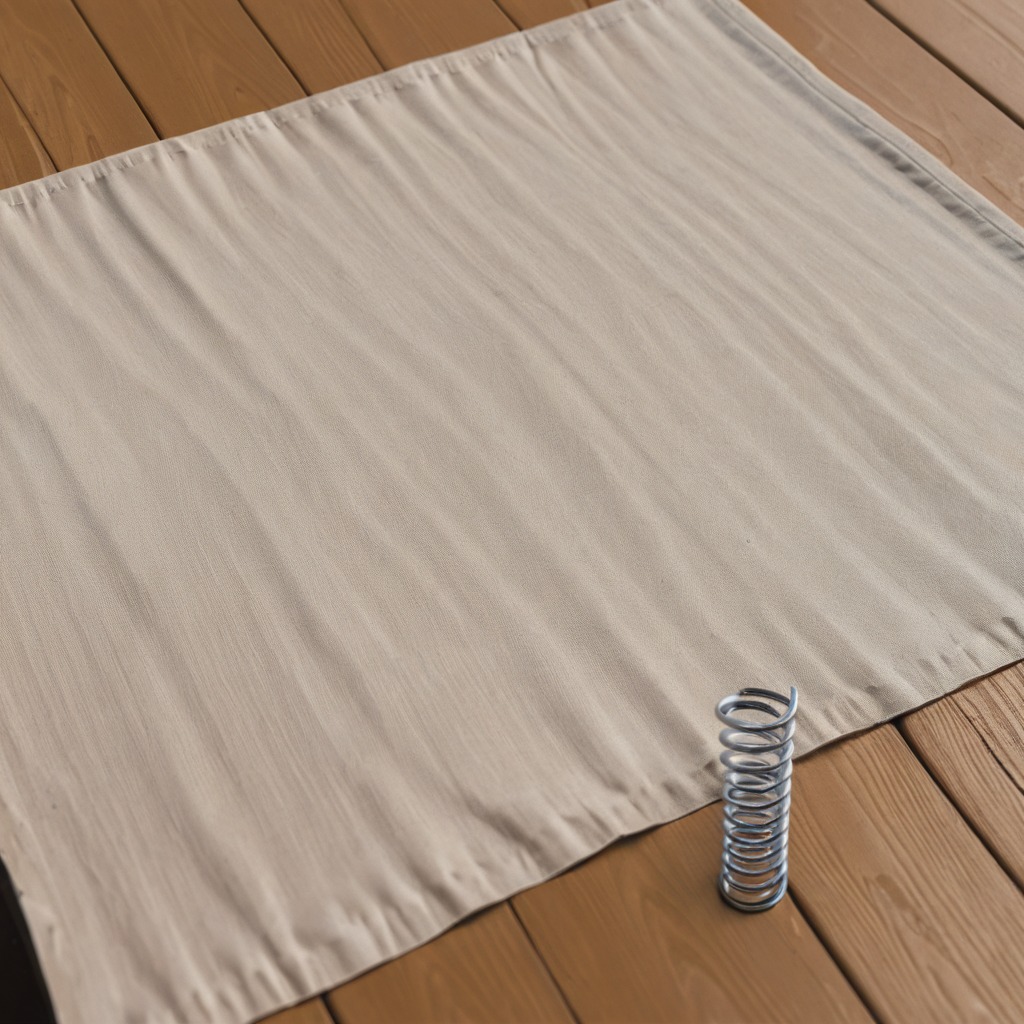
A coiled metal spring is lying on a wooden table.